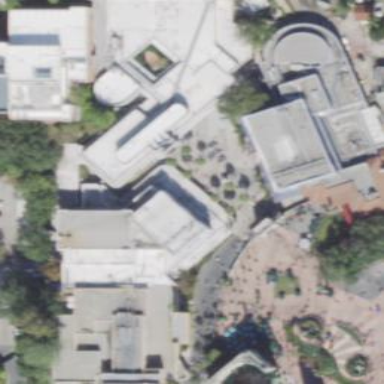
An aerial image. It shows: Attraction theatre building.